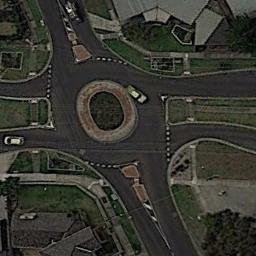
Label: roundabout